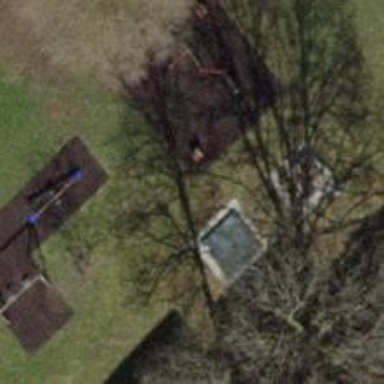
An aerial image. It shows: Springy playground.